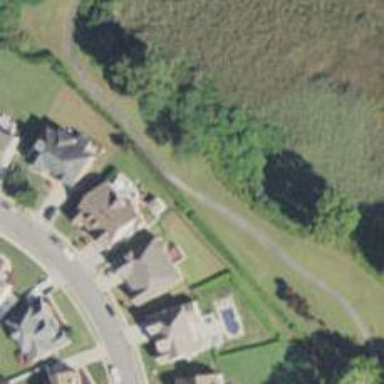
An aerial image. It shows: Footway along the road.